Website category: phone
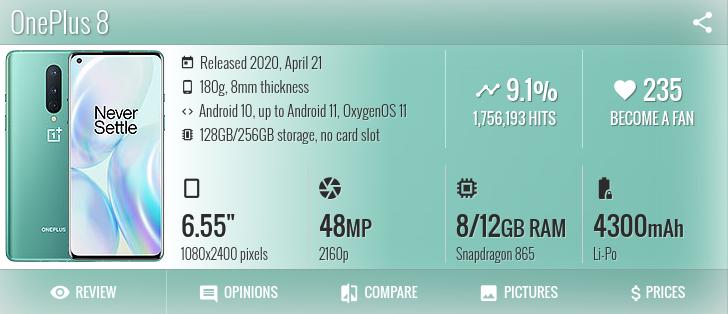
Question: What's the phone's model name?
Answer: OnePlus 8

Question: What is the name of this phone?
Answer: OnePlus 8

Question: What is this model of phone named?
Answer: OnePlus 8

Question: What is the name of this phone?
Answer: OnePlus 8

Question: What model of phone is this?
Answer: OnePlus 8

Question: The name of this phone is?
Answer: OnePlus 8

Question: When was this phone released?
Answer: Released 2020, April 21

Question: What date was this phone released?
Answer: Released 2020, April 21

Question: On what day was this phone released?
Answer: Released 2020, April 21

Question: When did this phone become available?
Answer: Released 2020, April 21

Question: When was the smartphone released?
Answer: Released 2020, April 21

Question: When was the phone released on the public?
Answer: Released 2020, April 21

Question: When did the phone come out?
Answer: Released 2020, April 21

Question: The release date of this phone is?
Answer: Released 2020, April 21

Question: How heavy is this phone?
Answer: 180g

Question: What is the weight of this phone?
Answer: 180g

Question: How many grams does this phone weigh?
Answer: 180g

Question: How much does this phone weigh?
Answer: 180g

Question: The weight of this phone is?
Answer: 180g

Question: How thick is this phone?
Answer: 8mm thickness

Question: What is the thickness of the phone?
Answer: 8mm thickness

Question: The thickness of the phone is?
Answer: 8mm thickness

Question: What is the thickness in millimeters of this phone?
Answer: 8mm thickness

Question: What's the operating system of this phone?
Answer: Android 10, up to Android 11, OxygenOS 11

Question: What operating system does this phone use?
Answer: Android 10, up to Android 11, OxygenOS 11

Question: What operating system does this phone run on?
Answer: Android 10, up to Android 11, OxygenOS 11

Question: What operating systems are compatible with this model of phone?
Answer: Android 10, up to Android 11, OxygenOS 11

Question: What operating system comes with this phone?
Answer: Android 10, up to Android 11, OxygenOS 11

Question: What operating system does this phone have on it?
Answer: Android 10, up to Android 11, OxygenOS 11

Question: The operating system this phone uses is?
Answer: Android 10, up to Android 11, OxygenOS 11

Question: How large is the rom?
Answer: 128GB/256GB storage

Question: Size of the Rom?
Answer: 128GB/256GB storage

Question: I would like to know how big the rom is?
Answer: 128GB/256GB storage

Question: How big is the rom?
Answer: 128GB/256GB storage

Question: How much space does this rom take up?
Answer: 128GB/256GB storage

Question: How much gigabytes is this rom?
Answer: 128GB/256GB storage

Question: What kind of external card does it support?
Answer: no card slot

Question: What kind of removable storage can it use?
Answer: no card slot

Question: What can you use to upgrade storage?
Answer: no card slot

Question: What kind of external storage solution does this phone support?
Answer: no card slot

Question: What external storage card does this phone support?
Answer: no card slot

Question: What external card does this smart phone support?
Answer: no card slot

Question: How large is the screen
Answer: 6.55"

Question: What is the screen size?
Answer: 6.55"

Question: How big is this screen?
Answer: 6.55"

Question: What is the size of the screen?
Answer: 6.55"

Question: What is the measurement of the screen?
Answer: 6.55"

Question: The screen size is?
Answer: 6.55"

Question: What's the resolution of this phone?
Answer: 1080x2400 pixels

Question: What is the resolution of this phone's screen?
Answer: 1080x2400 pixels

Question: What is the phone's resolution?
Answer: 1080x2400 pixels

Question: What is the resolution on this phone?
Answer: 1080x2400 pixels

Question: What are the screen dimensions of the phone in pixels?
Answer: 1080x2400 pixels

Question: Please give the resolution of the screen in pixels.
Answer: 1080x2400 pixels

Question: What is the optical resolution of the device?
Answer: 1080x2400 pixels

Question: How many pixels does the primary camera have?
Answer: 48 MP

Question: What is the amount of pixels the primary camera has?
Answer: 48 MP

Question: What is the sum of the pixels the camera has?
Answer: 48 MP

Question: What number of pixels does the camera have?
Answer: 48 MP

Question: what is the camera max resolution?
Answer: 48 MP

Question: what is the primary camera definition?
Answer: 48 MP

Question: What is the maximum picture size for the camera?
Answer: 48 MP

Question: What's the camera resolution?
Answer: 2160p

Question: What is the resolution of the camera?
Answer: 2160p